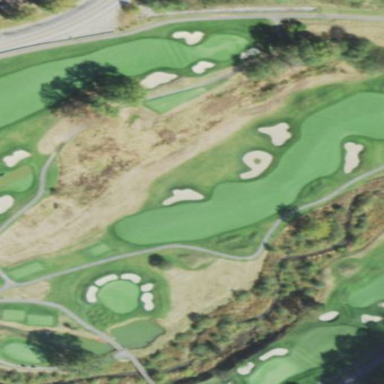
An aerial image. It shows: Golf fairway surrounded by grass.